Question: I have two images which I know represent the exact same object. In the picture below, they are referred as Reference and Match.

The image Match can undergo the following transformations compared to Reference:
1. The object may have changed its appearance locally by addition(e.g. dirt or lettering added to the side) or omission (side mirror has been taken out).
2. Stretched or reduced in size horizontally only (it is not resized in vertical direction)
3. Portions of Reference image are not present in Match (shaded in red in Reference Image).
Question: How can the regions which have "changed" in the ways mentioned above be identified ?
Idea#1: Dynamic Time Warping seems like a good candidate once the beginning and end of Match image (numbered 1 and 3 in the image) are aligned with corresponding columns in Reference Image, but I am not sure how to proceed.
Idea#2: Match SIFT features across images. The tessellation produced by feature point locations breaks up the image into non-uniform tiles. Use feature correspondences across images to determine which tiles to match across images. Use a similarity measure to figure out any changes.
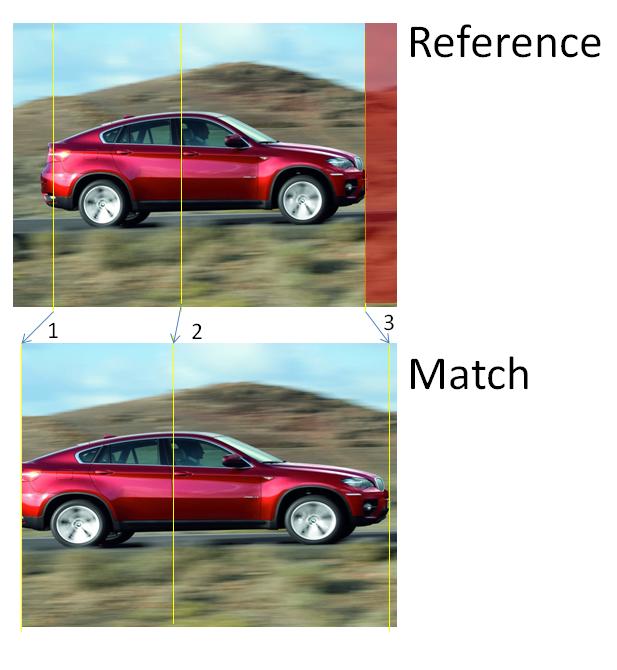
Answer: You might want to consider an iterative registration algorithm. Basically you want to perform optimization to find the parameters of the transform, in your case horizontal scaling and horizontal translation. Once you optimize the parameters you will have the transformation between the two images, transform one to match the other, and can then use a subtraction to identify the regions with differences.
For registration take a look at the ITK library.
You can probably do a gradient decent optimization using mutual information as the metric. It has a number of different transforms that will capture translation and scaling. The code should run quickly on the sample images you show.